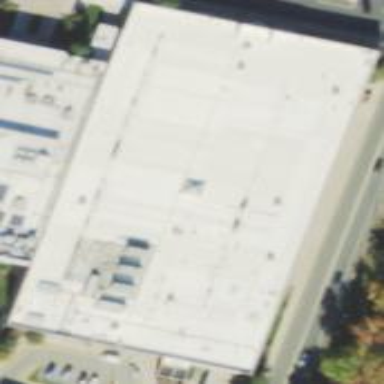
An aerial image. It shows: Mall building.